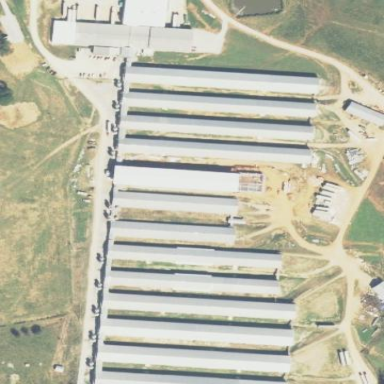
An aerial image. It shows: Poultry farmyard.